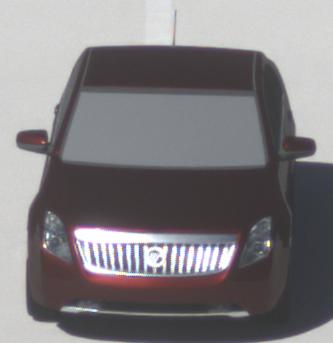
Make: Mercury
Model: Milan
Detailed model: -
Model produced from: 2009
Model produced until: 2010
Doors: 4
Color: red
Road condition: dry road
Daytime: midday
Contrast: high contrast